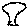
Label: tree